Question: I have an application in .net that gets more and more memory.
I've got some analyzes from a team member about the most common and most heavy instances that my application allocates.

The problem is that I don't know what to do next.
The source code is huge!!
and I need best practice how to capture the problematic functions/lines of code.
p.s - I've tried using visual studio's ".net memory allocation (sampling)" feature but it always failed to create the report. (guess it could be another question).
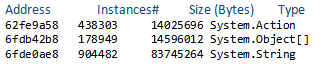
Answer: 'Visual Studio Profiler' perfectly suit your requirements, it able to show a in the call stack. You've to learn how to work with profiler so if you can't generate Visual Studio profiler report and was not able to investigate how to do it - it worth start reading documentation first because no matter which tools you are using in this case.
Below are useful links regarding Visual Studio profiler:
- <URL>